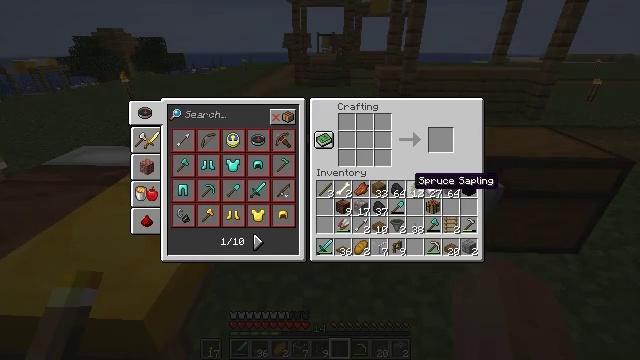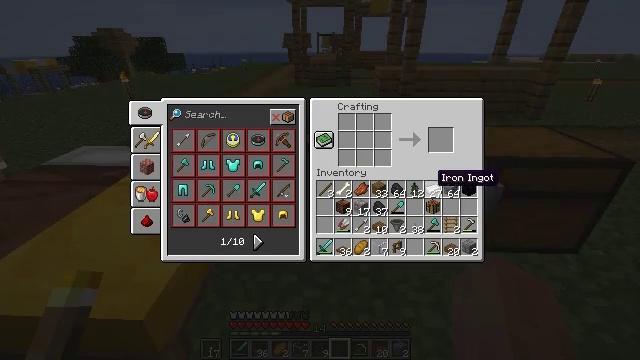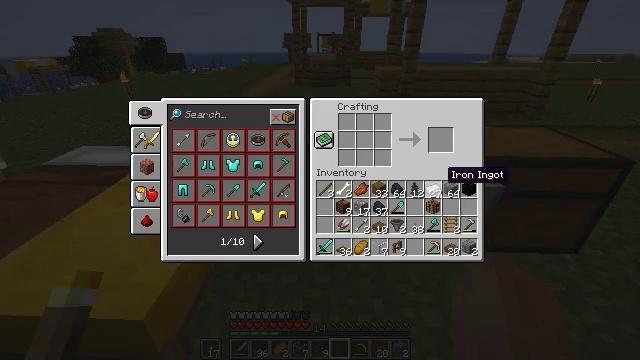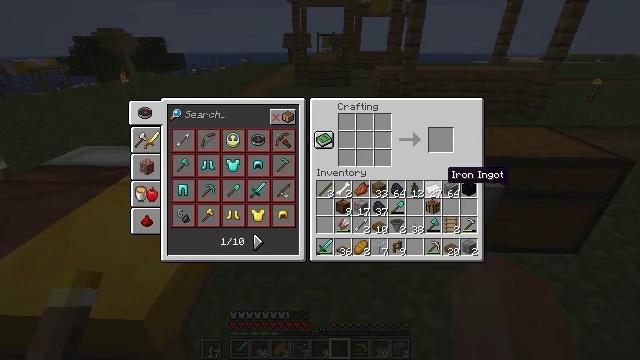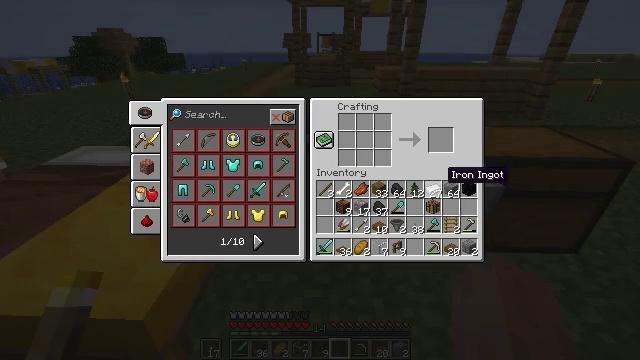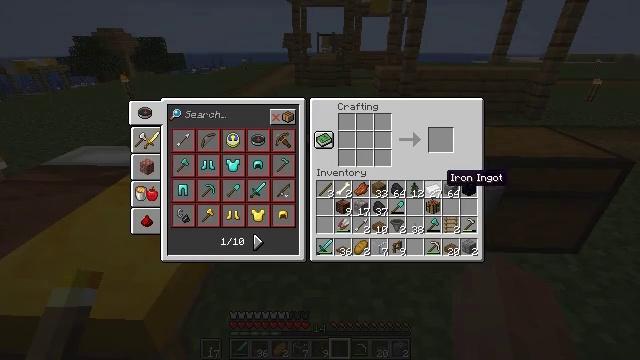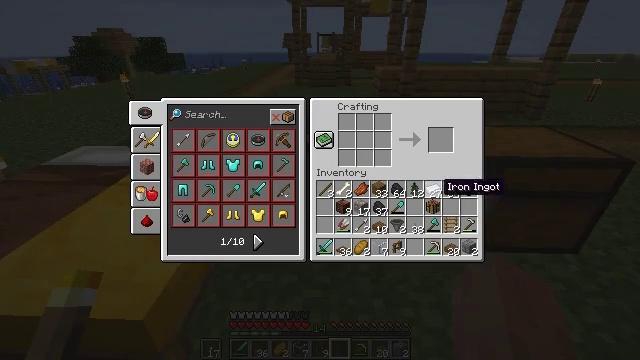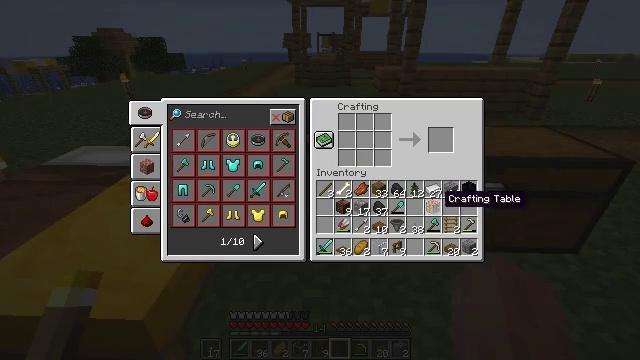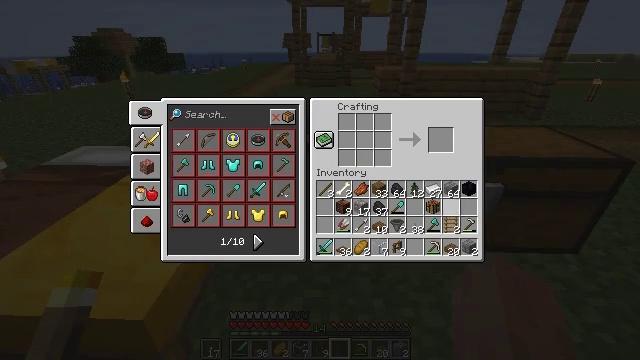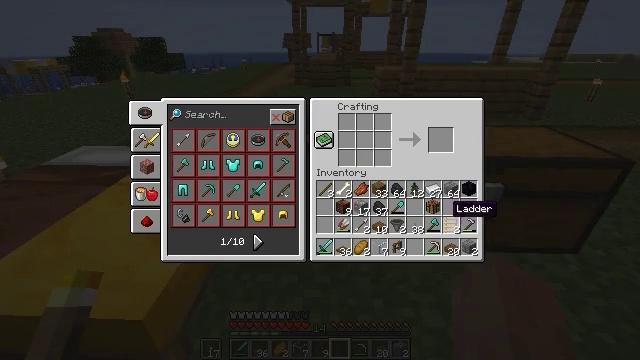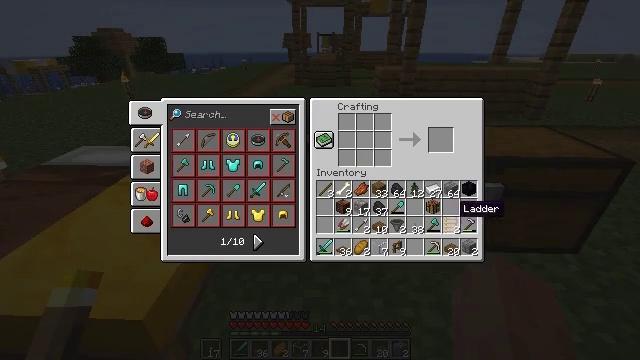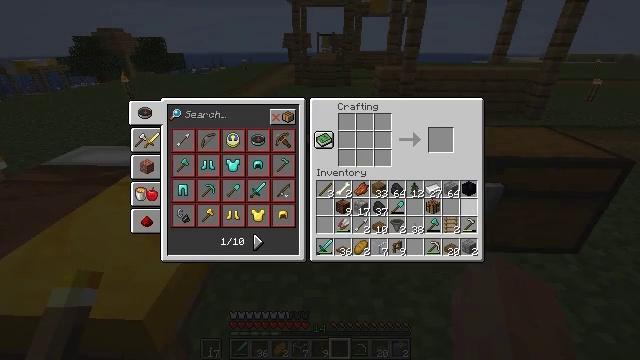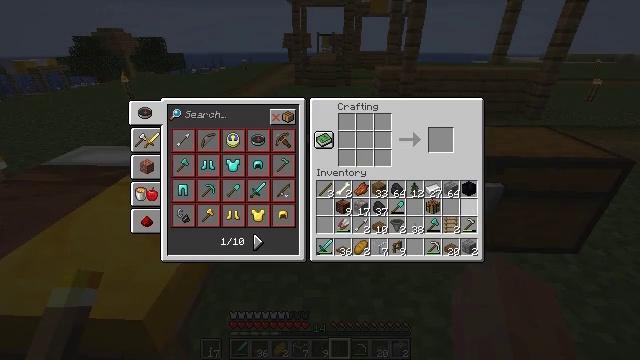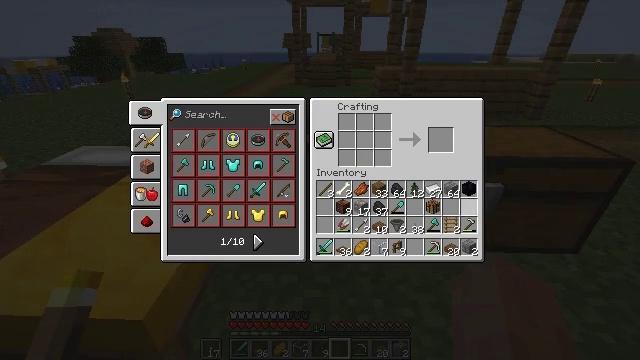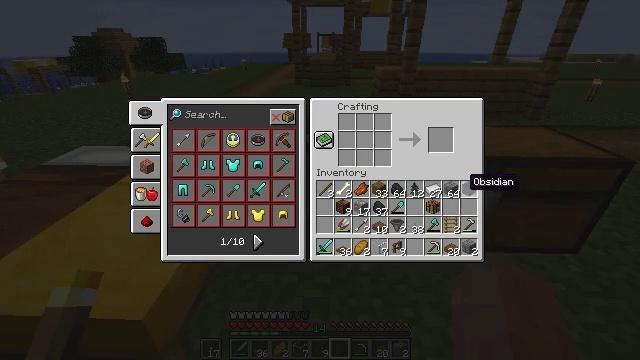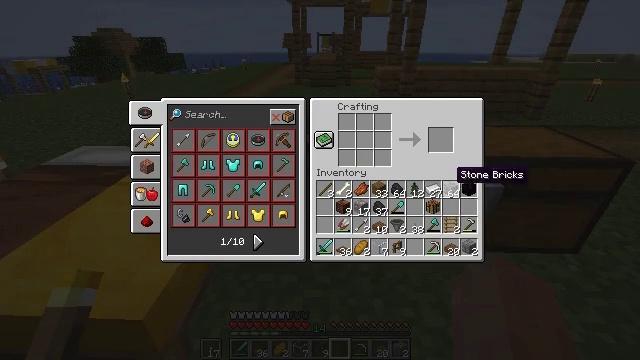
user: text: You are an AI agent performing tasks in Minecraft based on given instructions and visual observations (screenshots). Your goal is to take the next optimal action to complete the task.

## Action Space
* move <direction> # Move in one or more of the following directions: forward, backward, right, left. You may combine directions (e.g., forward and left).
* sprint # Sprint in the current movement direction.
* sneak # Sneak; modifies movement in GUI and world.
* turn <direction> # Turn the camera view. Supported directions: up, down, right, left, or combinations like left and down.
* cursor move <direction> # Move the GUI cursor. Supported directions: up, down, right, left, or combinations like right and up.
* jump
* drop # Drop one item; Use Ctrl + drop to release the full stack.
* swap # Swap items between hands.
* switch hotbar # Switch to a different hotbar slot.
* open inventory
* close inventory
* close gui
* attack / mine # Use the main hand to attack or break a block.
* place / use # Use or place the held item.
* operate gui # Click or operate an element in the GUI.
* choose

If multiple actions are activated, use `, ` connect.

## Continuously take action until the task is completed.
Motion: motion action
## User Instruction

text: Craft stone brick stairs.
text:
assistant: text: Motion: cursor move right
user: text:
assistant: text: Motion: cursor move right
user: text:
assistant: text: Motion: no_op
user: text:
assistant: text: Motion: no_op
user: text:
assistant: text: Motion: no_op
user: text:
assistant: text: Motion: cursor move down
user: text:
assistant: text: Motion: cursor move down
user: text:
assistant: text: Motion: cursor move down
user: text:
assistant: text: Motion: no_op
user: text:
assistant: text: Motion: cursor move right
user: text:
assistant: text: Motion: cursor move right
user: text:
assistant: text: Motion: cursor move up
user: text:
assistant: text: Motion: cursor move up
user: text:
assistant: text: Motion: cursor move up
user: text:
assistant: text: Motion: cursor move left
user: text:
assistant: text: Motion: cursor move left
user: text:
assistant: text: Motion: cursor move left
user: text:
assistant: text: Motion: no_op
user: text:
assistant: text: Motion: no_op
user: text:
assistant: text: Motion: no_op
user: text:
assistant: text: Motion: no_op
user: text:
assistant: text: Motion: no_op
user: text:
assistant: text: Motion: no_op
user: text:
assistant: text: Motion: no_op
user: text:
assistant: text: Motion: no_op
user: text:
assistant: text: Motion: no_op
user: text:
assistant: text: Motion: cursor move left
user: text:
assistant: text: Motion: no_op
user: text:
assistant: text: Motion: no_op
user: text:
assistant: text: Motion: cursor move right